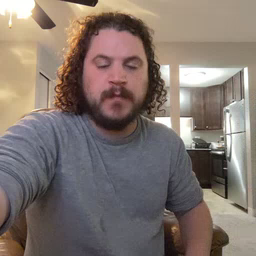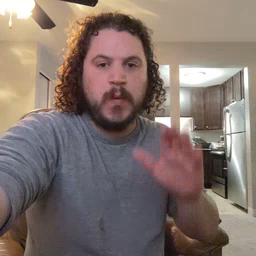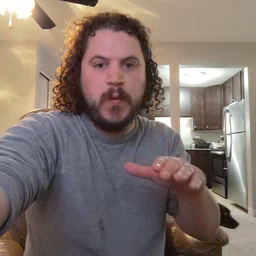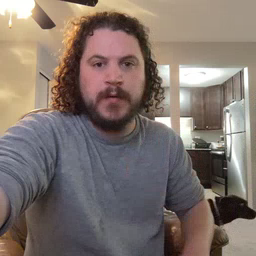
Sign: on